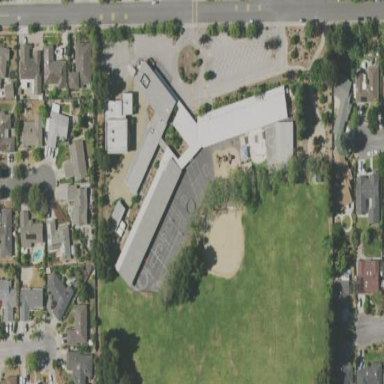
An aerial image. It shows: Schoolyard with asphalt surface.